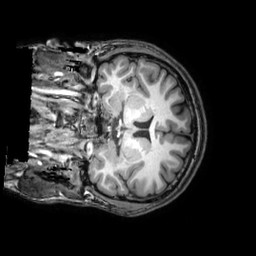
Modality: T1w
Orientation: coronal
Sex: male
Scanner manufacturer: philips
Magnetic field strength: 3 T
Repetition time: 0.00832 s
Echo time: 0.00382 s